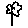
Label: flower